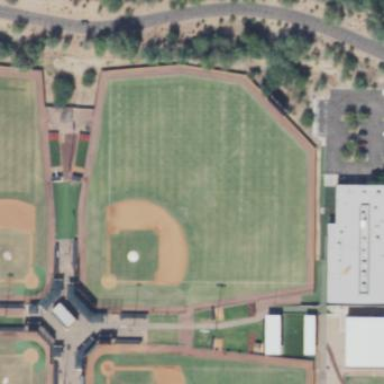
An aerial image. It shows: Baseball pitch for leisure and sports activities.